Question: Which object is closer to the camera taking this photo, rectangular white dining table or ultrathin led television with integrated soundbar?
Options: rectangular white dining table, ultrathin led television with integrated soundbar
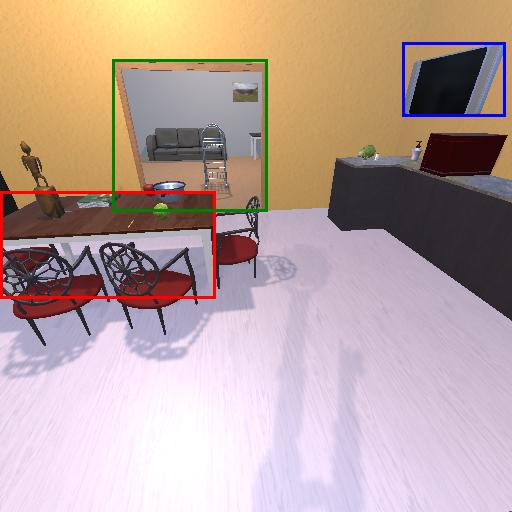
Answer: rectangular white dining table